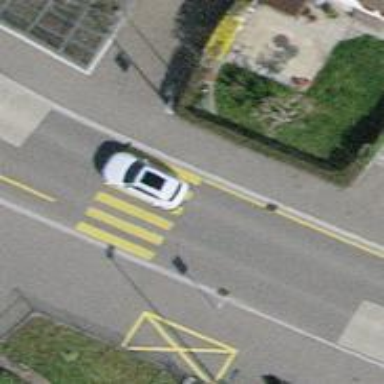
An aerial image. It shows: Uncontrolled zebra crossing on the road.